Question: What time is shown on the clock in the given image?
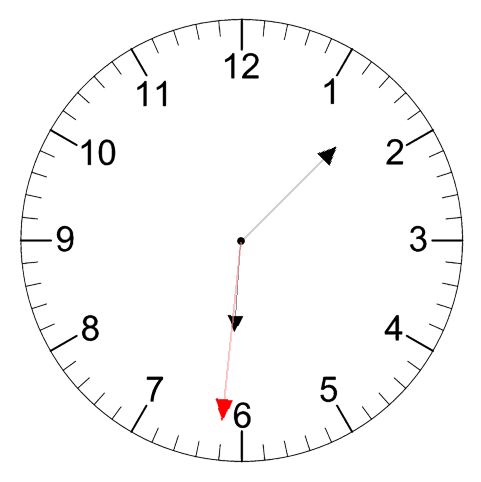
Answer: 06:07:31